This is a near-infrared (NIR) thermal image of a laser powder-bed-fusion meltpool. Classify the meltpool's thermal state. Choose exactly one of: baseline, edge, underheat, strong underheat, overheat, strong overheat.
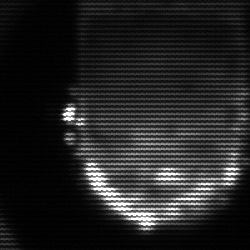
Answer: baseline